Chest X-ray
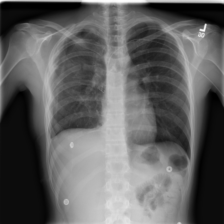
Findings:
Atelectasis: negative
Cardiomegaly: negative
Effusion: negative
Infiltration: negative
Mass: negative
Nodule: negative
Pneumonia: negative
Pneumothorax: positive
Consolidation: negative
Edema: negative
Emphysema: negative
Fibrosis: negative
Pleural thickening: negative
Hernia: negative